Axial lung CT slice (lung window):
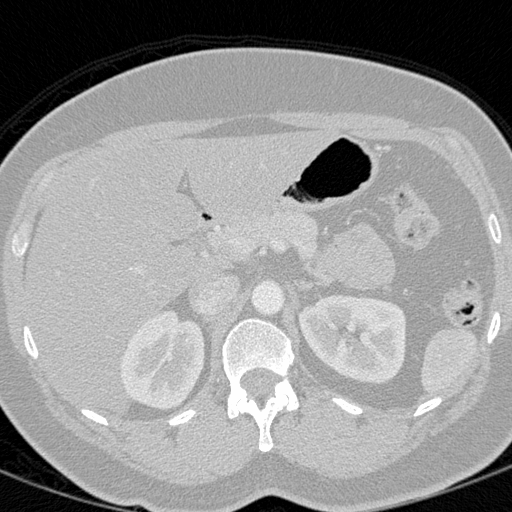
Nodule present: no